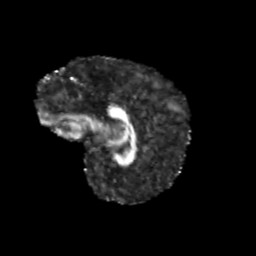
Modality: FA
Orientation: sagittal
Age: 10
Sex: female
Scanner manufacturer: siemens
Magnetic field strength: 3 T
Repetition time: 3.8 s
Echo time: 0.07 s